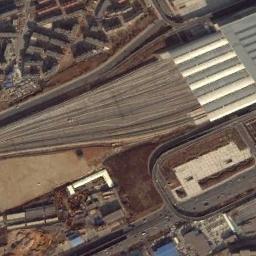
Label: railway_station